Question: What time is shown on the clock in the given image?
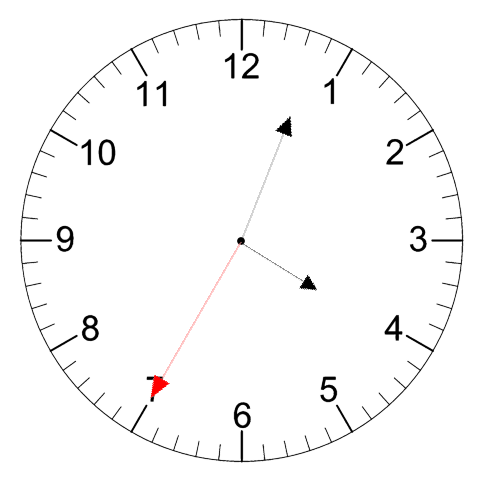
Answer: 04:03:35